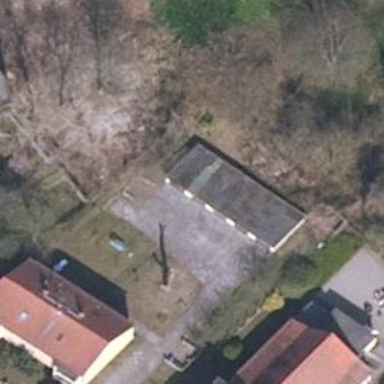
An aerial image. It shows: Flat grey-roofed building used as garages.